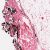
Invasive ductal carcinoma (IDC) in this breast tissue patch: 0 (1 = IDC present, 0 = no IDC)